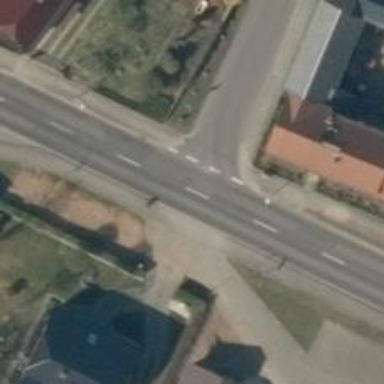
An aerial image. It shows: Secondary road with asphalt surface.